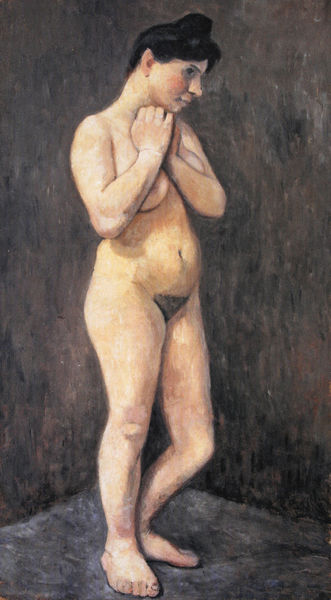
Titel: Stehender weiblicher Akt, Arme vor die Brust gelegt
Künstler: Paula Modersohn-Becker
Standort: Bremen
Institution: Paula Modersohn-Becker Stiftung
Schlagwörter: akt, dunkel, fuß, gemälde, hand, haut, körper, nackt, schatten, dreieck, braun, brust, busen, frau, frisur, geste, grau, haar, hintergrund, licht, mund, nase, ohr, profil, raum, schwarz, zimmer, blick, malerei, wand, arme, gesicht, inkarnat, knoten, stehen, bild, bildnis, hände, portrait, porträt, öl, pastos, boden, auge, haare, kontrast, lippen, rosa, rouge, beine, brüste, dutt, füße, ecke, frauenakt, modell, duktus, mimik, hochgesteckt, nabel, bauch, kontrapost, ellenbogen, erotik, scham, schenkel, zehen, schwanger, wände, courbet, stand, verschränkt, leib, verdecken, impresionismus, schamhaare, verdeckt, unheimlich, vertieft, schamdreieck, glücklich, nude, schamhaar, zufrieden, unberührt, paula, dreisck, schenkel zehen, gleichgültig, nase nackt frau, gesicht füße